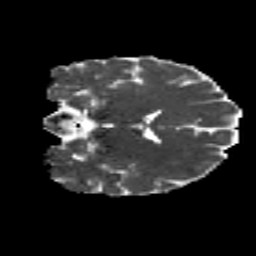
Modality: MD
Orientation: coronal
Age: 19
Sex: female
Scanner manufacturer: siemens
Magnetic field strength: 3 T
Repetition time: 8.8 s
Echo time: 0.085 s